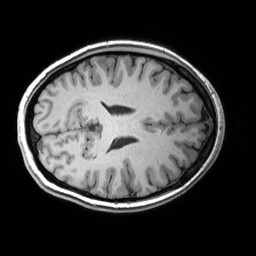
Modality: T1w
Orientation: axial
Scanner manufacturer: siemens
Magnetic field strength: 3 T
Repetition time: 2.53 s
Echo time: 0.00299 s